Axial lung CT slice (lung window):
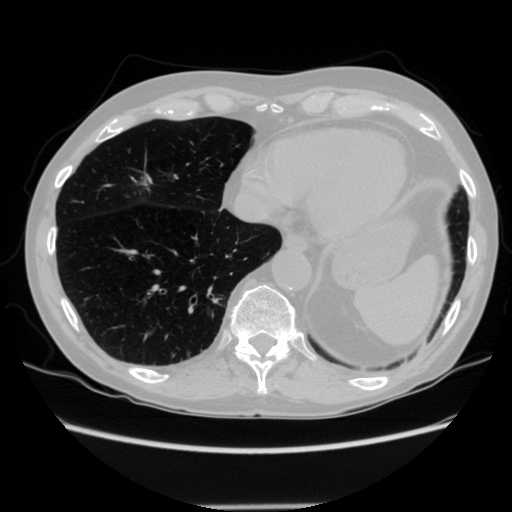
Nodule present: yes
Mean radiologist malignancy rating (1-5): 4.75